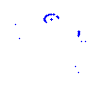
Particle: proton